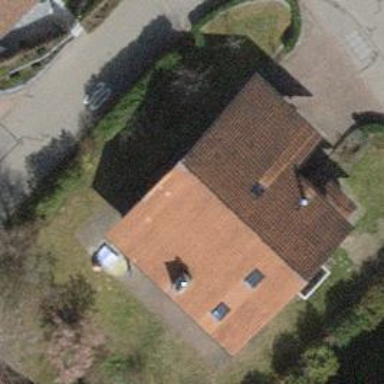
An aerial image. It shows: Small solar photovoltaic panel generator on the roof of building.